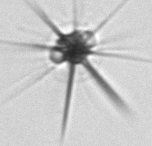
Label: Acantharia